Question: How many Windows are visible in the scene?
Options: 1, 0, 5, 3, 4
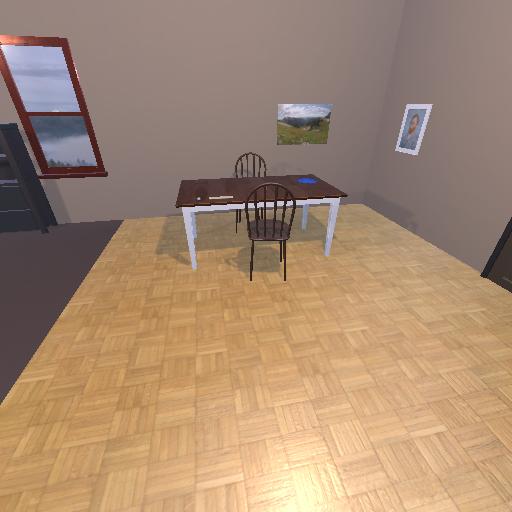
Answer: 1